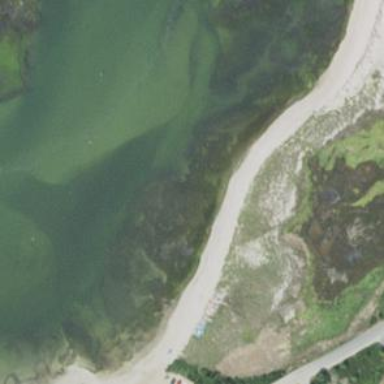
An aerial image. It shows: Sandy beach with natural surface.